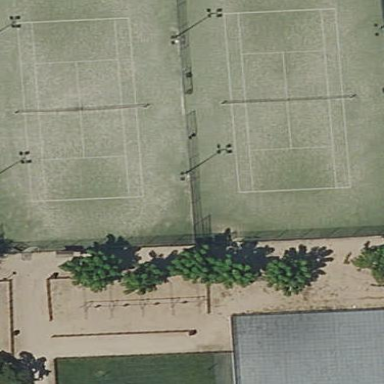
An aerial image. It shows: Tennis court with fence surrounding it. The court is located in leisure land pitch.